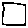
Label: square